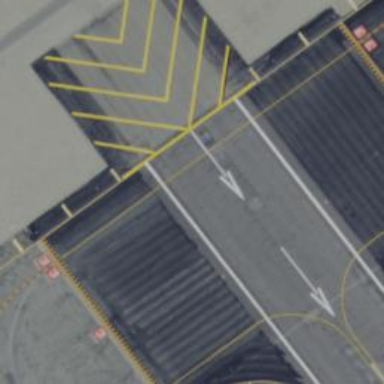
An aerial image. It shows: Asphalt taxiway at the airport.